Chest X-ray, PA view. Patient: 69 years old, sex F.
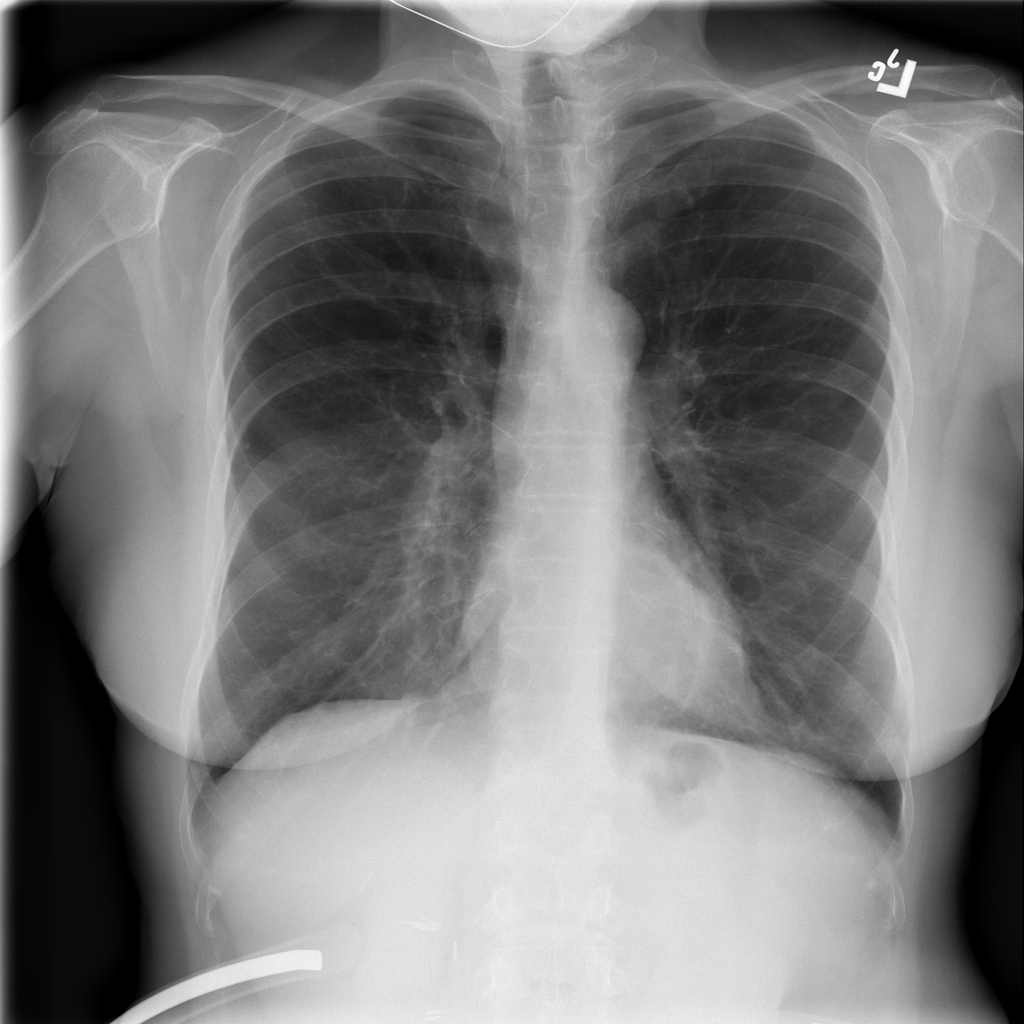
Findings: No Finding